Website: crate-barrel
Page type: billing-address
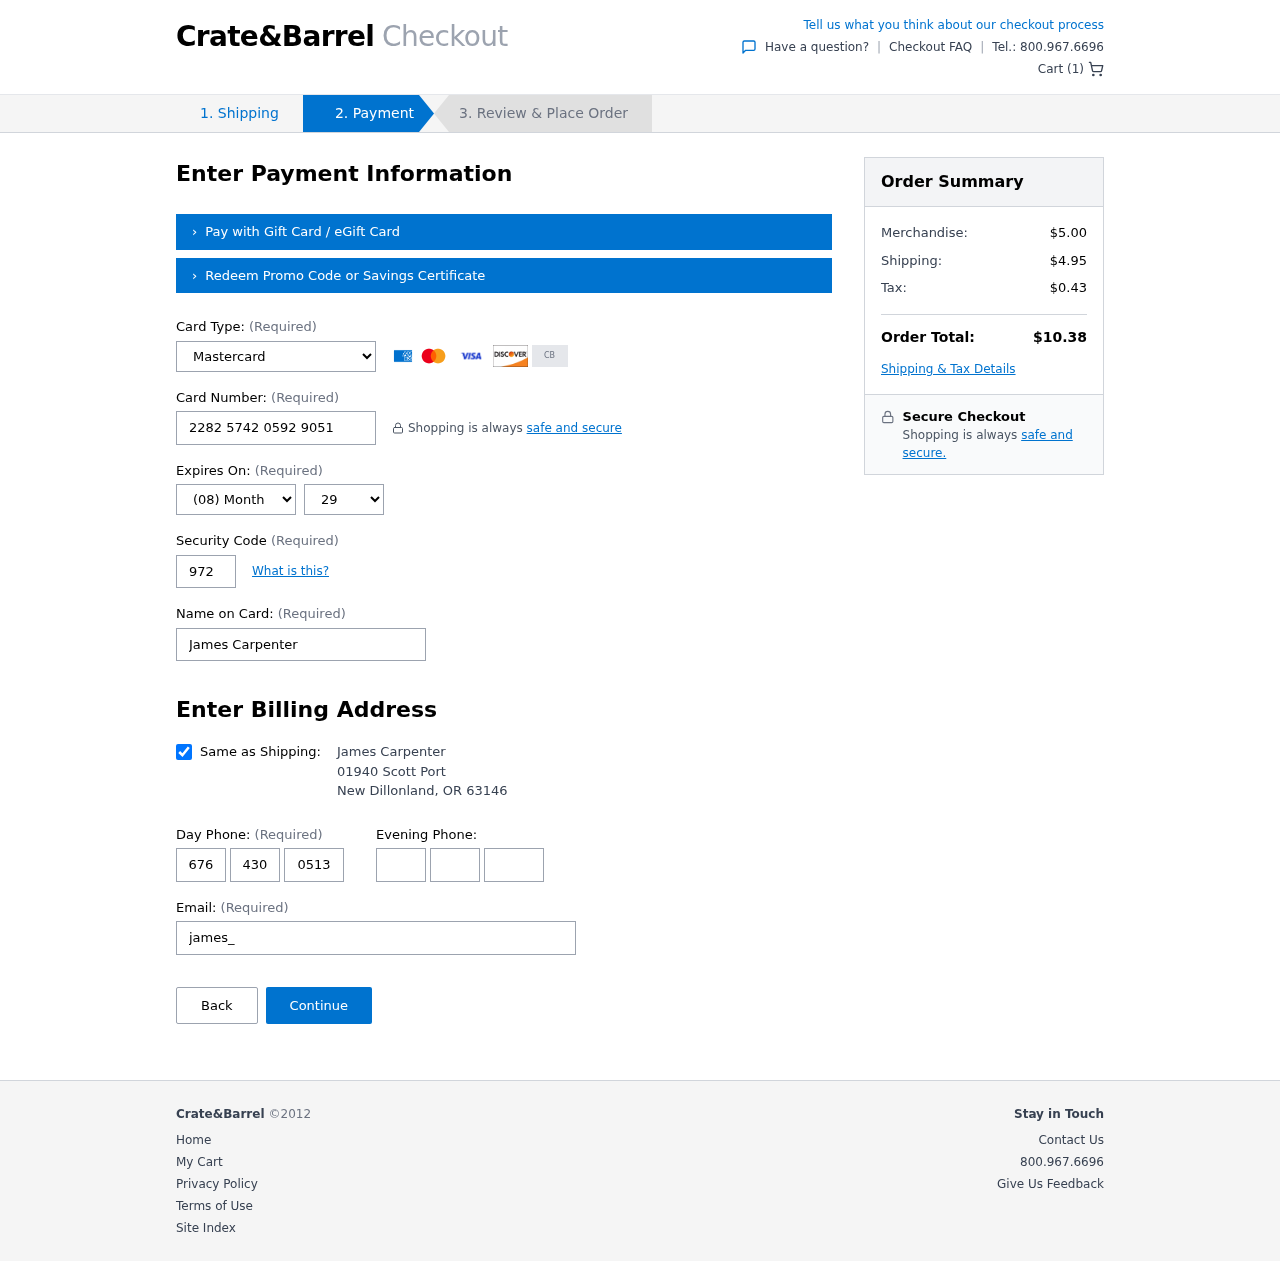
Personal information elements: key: PII_CARD_CVV
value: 972
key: PII_CARD_EXPIRY_MONTH
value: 08
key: PII_CARD_EXPIRY_YEAR
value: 29
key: PII_CARD_NUMBER
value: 2282 5742 0592 9051
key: PII_CARD_TYPE
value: Mastercard
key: PII_CITY
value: New Dillonland
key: PII_EMAIL
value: james_carpenter@gmail.com
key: PII_FULLNAME
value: James Carpenter
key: PII_PHONE_AREA
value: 676
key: PII_PHONE_PREFIX
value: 430
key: PII_PHONE_SUFFIX
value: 0513
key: PII_POSTCODE
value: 63146
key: PII_STATE_ABBR
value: OR
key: PII_STREET
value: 01940 Scott Port
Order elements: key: ORDER_NUM_ITEMS
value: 1
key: ORDER_SUBTOTAL
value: $5.00
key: ORDER_SHIPPING_COST
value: $4.95
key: ORDER_TAX
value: $0.43
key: ORDER_TOTAL
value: $10.38